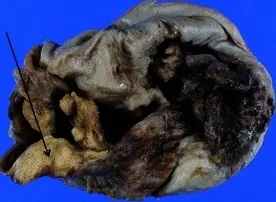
Gross findings and microscopic findings of case 2. A; The wall of the cyst is thickened (arrow).
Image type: pathology (h&e)